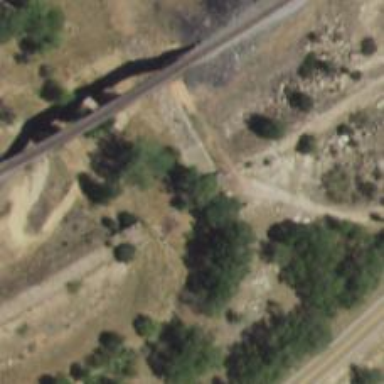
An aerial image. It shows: Abandoned road.